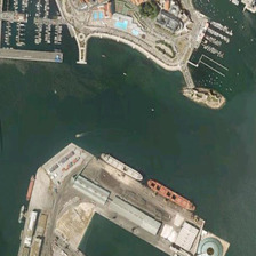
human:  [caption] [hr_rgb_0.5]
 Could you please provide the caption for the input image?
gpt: Here we can see two ports. The ship is moored inside and sailing on the sea outside.

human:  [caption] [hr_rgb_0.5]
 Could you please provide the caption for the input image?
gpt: several rows of ships are docking in this port whose bank has buildings with red roofs .

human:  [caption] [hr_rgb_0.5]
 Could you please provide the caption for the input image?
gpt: Here we can see two ports with boats moored inside and sail out into the sea.

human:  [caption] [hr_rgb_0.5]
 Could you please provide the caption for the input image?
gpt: Here, the boat is moored inside and you can see two ports to sail outside the sea.

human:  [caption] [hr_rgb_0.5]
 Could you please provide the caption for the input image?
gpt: Here, we sail at sea.